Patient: sex F, age 58
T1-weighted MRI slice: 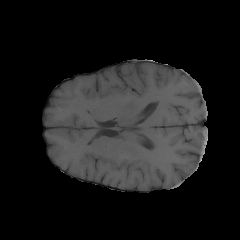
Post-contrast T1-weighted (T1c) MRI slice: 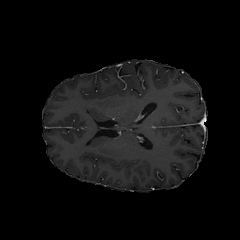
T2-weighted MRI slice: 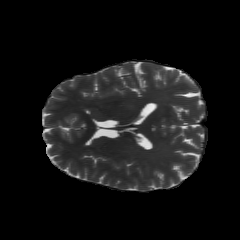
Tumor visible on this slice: no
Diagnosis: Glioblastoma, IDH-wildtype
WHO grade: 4